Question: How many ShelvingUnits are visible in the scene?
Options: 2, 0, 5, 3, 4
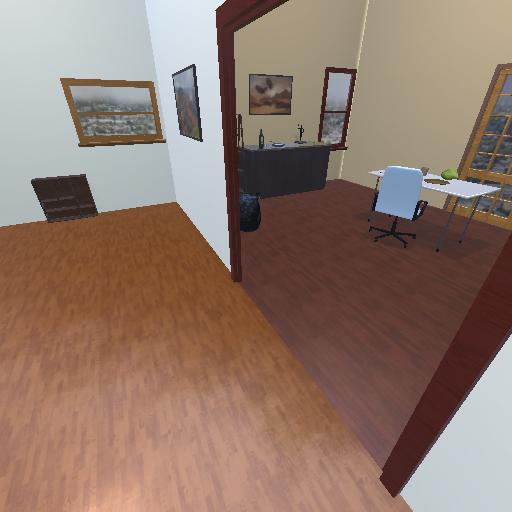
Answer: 2